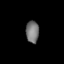
Tissue: lung
Cell type: Fibroblasts
Senescence score: 0.6644
Nuclear area (px): 282
Mean DAPI intensity: 116.44